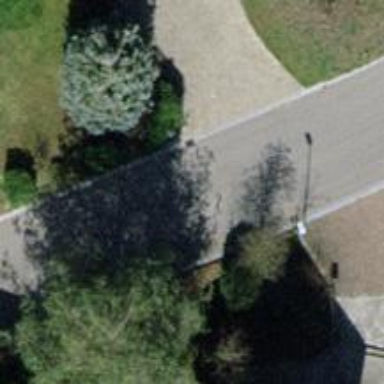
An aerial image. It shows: Asphalt road in residential area.